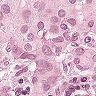
Metastatic tissue present: yes